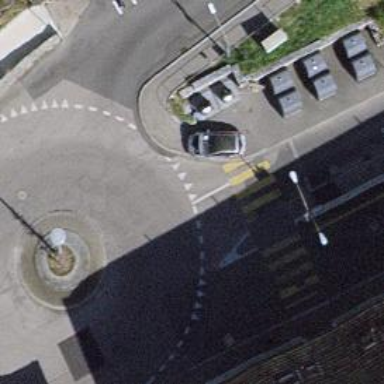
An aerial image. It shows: Residential road with asphalt surface leading to roundabout.